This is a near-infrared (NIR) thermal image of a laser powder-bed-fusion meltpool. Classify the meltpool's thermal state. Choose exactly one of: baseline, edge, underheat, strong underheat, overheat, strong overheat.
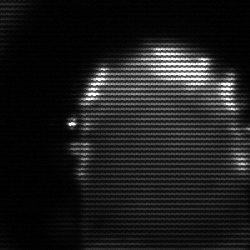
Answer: baseline